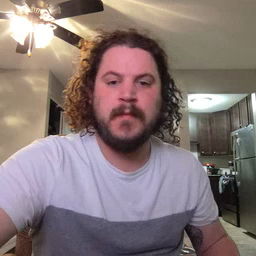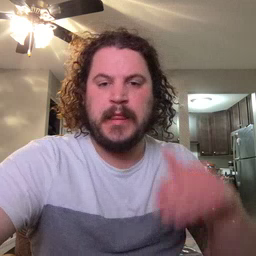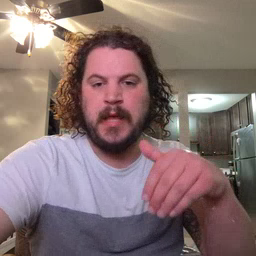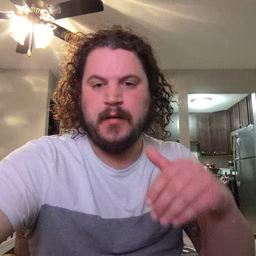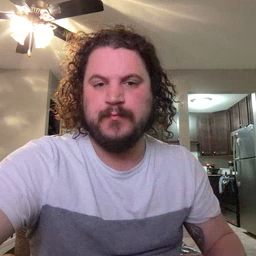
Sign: night